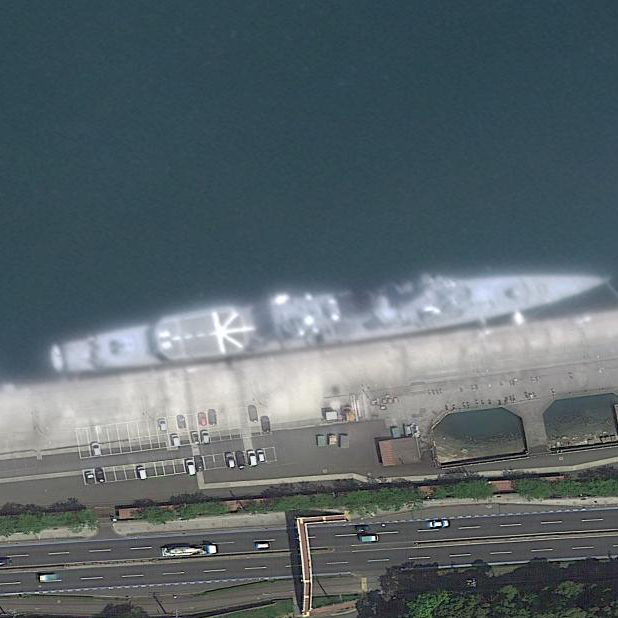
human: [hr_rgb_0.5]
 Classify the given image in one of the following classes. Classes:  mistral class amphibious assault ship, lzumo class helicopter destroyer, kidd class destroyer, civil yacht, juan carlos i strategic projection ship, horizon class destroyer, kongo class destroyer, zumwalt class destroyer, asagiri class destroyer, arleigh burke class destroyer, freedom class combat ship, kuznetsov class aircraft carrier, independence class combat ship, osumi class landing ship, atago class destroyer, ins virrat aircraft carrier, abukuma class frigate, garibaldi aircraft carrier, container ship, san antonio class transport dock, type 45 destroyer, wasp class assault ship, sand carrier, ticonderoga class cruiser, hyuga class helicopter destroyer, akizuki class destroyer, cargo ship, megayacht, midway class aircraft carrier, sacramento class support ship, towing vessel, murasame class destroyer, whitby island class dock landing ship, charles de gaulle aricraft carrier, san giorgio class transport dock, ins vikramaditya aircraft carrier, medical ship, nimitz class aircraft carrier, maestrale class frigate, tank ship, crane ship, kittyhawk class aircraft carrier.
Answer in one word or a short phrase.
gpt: Abukuma class frigate